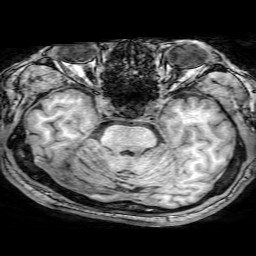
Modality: T1w
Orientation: coronal
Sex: male
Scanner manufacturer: philips
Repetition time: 0.00831 s
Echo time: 0.00386 s